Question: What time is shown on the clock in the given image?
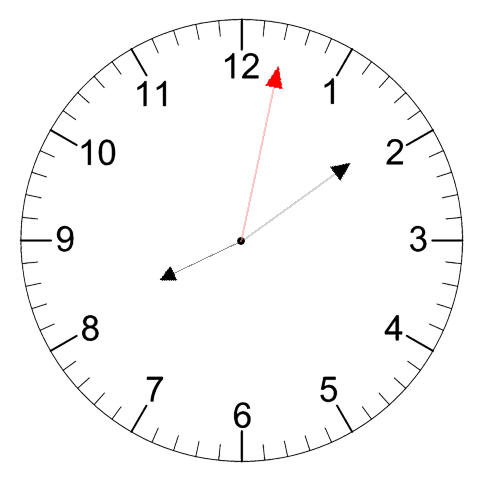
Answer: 08:09:02